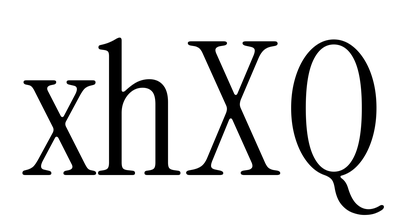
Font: InstrumentSerif-Regular